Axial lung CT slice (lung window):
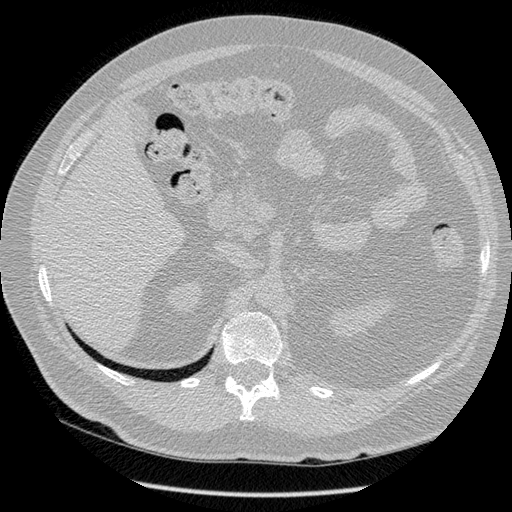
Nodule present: no